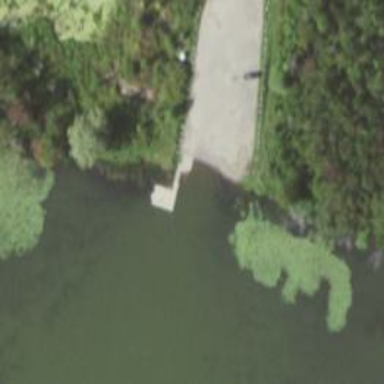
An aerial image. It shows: Slipway on leisure land.